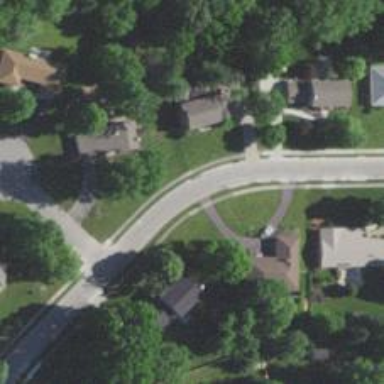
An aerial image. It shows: Residential road with separate asphalt sidewalk.